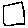
Label: square